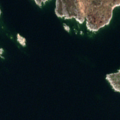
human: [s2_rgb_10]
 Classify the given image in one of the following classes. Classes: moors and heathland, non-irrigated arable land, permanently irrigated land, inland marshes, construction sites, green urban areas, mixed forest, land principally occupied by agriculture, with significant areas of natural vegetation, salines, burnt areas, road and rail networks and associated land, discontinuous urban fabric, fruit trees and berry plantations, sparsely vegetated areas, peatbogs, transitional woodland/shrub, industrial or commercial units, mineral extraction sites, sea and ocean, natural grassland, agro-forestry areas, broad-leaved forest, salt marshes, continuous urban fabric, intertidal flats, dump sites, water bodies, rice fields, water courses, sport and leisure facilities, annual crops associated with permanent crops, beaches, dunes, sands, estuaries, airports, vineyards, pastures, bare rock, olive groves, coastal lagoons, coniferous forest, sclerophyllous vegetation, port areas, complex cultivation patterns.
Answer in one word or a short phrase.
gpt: broad-leaved forest, bare rock, sea and ocean